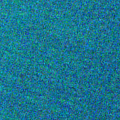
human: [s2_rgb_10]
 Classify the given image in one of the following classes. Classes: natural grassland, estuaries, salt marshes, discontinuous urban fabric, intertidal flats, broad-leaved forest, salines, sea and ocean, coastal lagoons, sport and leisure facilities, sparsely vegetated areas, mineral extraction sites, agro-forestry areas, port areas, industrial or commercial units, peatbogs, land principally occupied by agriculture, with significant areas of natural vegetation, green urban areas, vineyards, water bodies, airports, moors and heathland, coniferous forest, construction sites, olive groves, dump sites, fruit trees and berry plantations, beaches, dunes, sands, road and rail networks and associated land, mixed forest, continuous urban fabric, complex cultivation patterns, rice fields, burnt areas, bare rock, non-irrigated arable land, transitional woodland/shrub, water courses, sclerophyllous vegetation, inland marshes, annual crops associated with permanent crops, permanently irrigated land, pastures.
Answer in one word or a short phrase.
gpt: sea and ocean